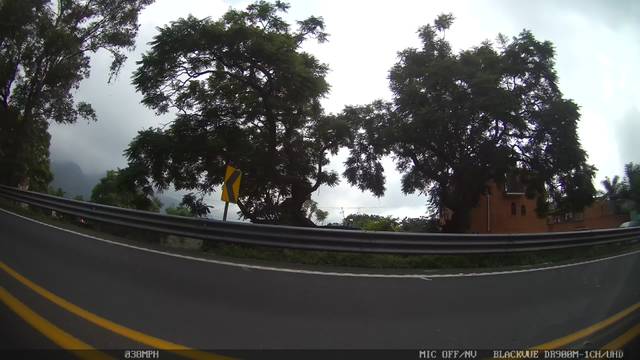
Region: Mexico
Coordinates: 18.984, -99.106